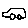
Label: car